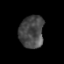
Tissue: prostate
Cell type: T cells
Senescence score: 0.3042
Nuclear area (px): 768
Mean DAPI intensity: 72.199